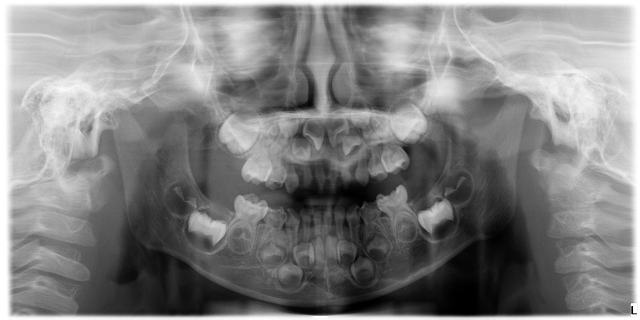
child